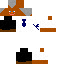
A male human skin with medium skin, wearing brown long hair dressed in a blue tshirt and black pants, featuring a closed mouth.